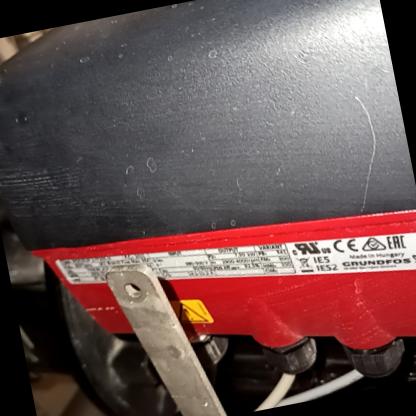
Klasa: tabliczka-znamionowa